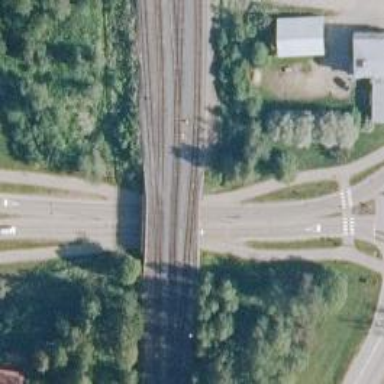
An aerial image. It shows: Railway bridge with B1 track class.